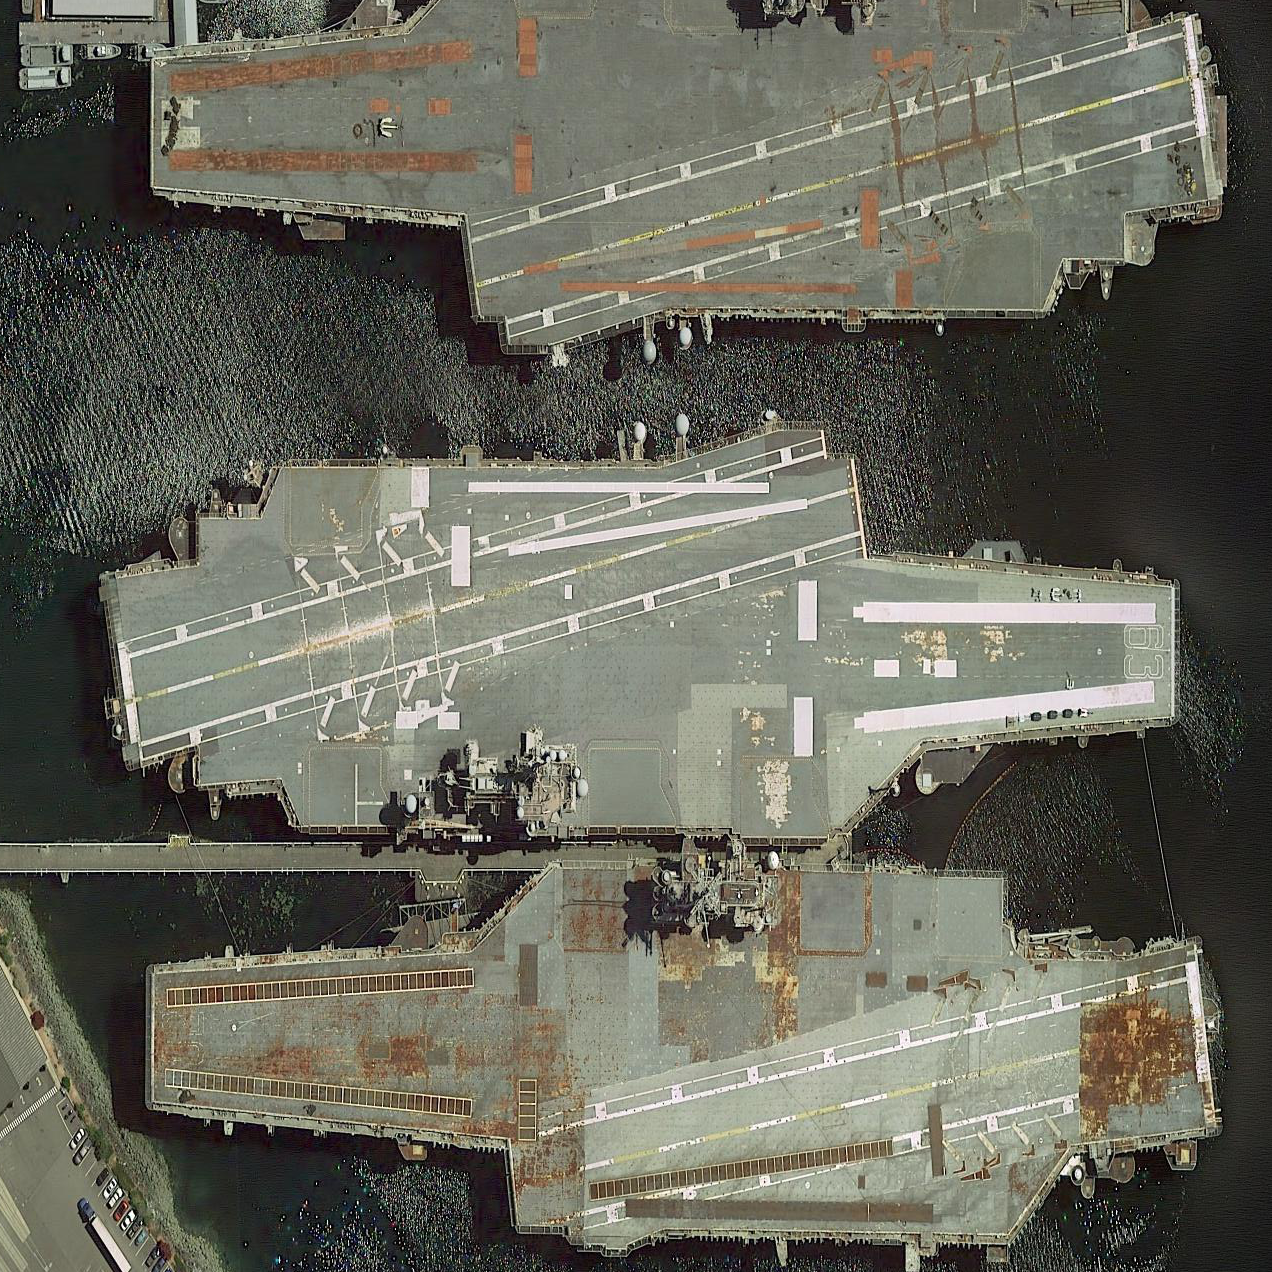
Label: aircraft_carrier